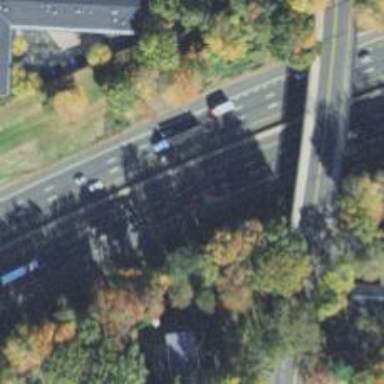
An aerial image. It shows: Asphalt motorway.